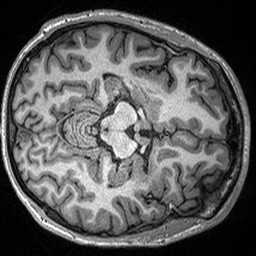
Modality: T1w
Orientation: axial
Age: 20
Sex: male